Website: home-depot
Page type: payment
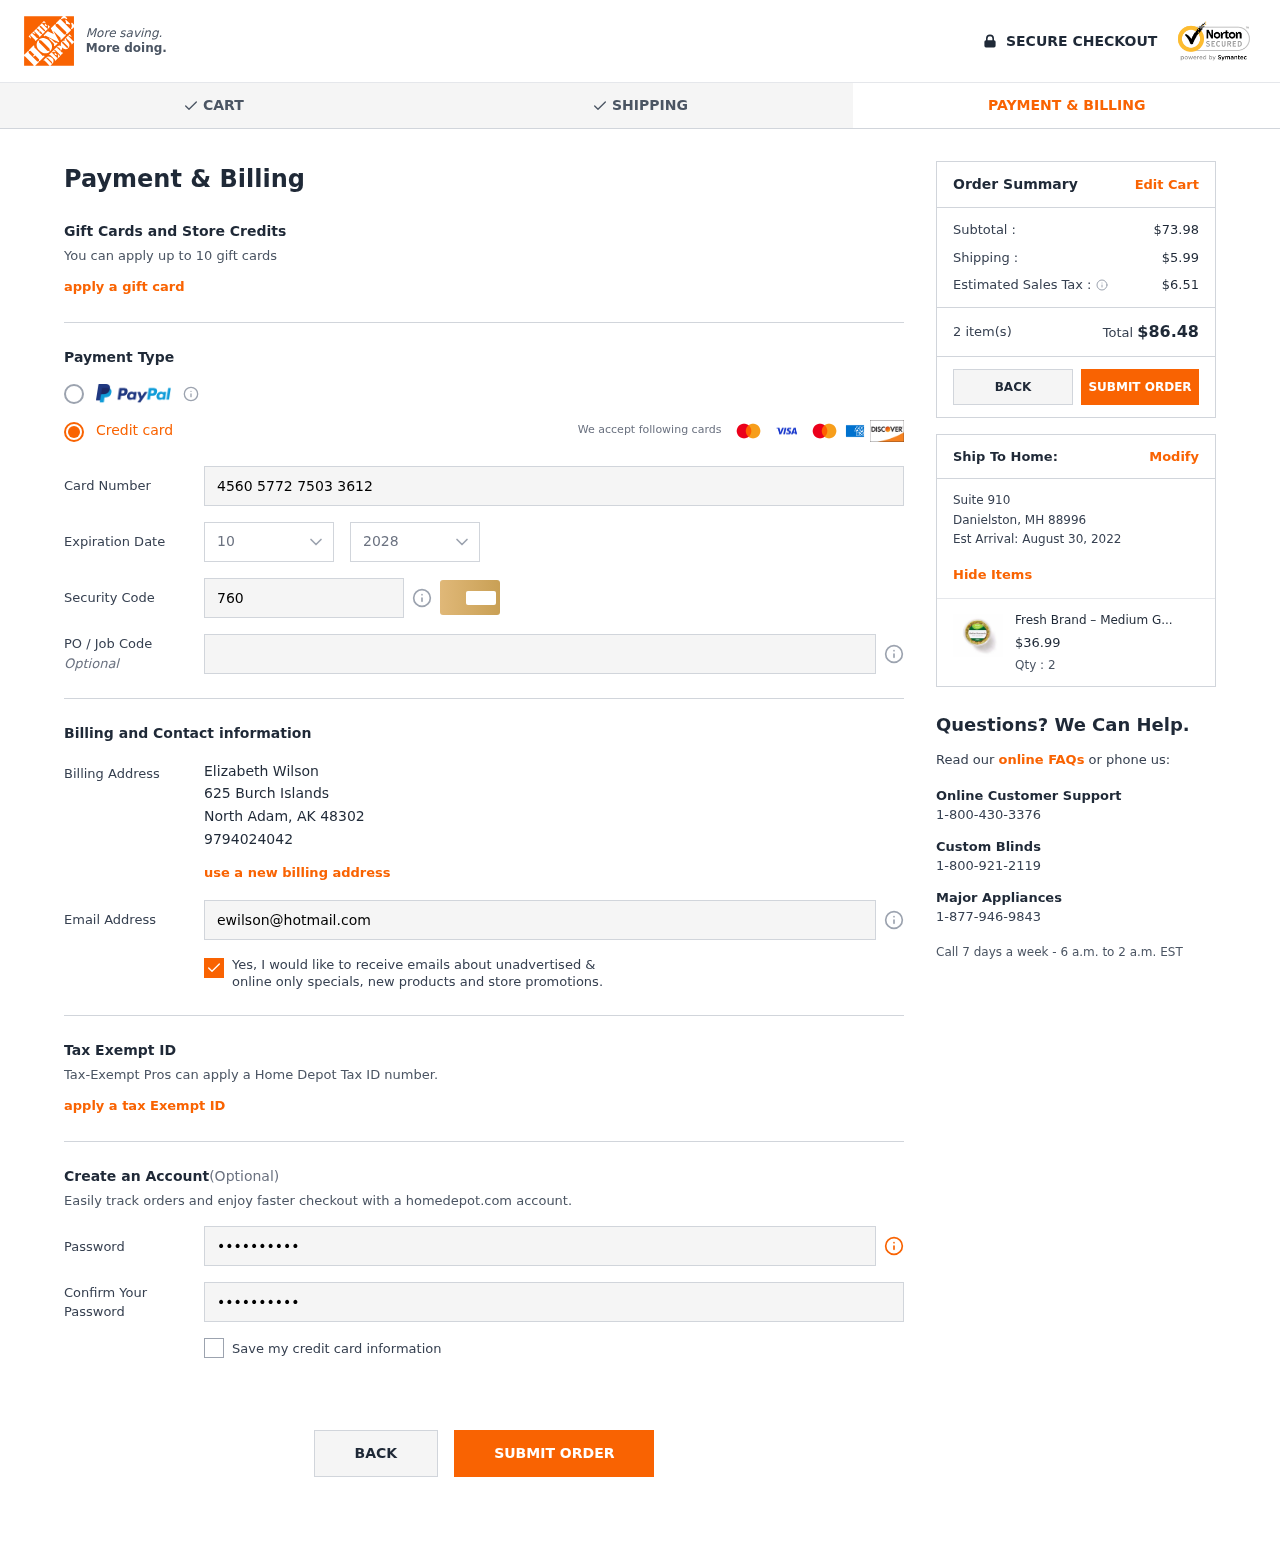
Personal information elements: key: PII_CARD_CVV
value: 760
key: PII_CARD_EXPIRY_MONTH
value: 10
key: PII_CARD_EXPIRY_YEAR
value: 28
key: PII_CARD_NUMBER
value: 4560 5772 7503 3612
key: PII_CITY
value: North Adam
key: PII_CITY2
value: Danielston
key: PII_EMAIL
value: ewilson@hotmail.com
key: PII_FULLNAME
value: Elizabeth Wilson
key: PII_PHONE
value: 9794024042
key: PII_POSTCODE
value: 48302
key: PII_POSTCODE2
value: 88996
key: PII_STATE_ABBR
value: AK
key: PII_STATE_ABBR2
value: MH
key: PII_STREET
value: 625 Burch Islands
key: PII_STREET2
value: Suite 910
Product elements: key: PRODUCT1_NAME
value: Fresh Brand – Medium Guacamole, 18 oz
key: PRODUCT1_PRICE
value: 36.99
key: PRODUCT1_QUANTITY
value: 2
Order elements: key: ORDER_SUBTOTAL
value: $73.98
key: ORDER_SHIPPING_COST
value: $5.99
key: ORDER_TAX
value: $6.51
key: ORDER_NUM_ITEMS
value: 2 item(s)
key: ORDER_TOTAL
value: $86.48
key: ORDER_DELIVERY_DATE
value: August 30, 2022